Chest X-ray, PA view. Patient: 20 years old, sex F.
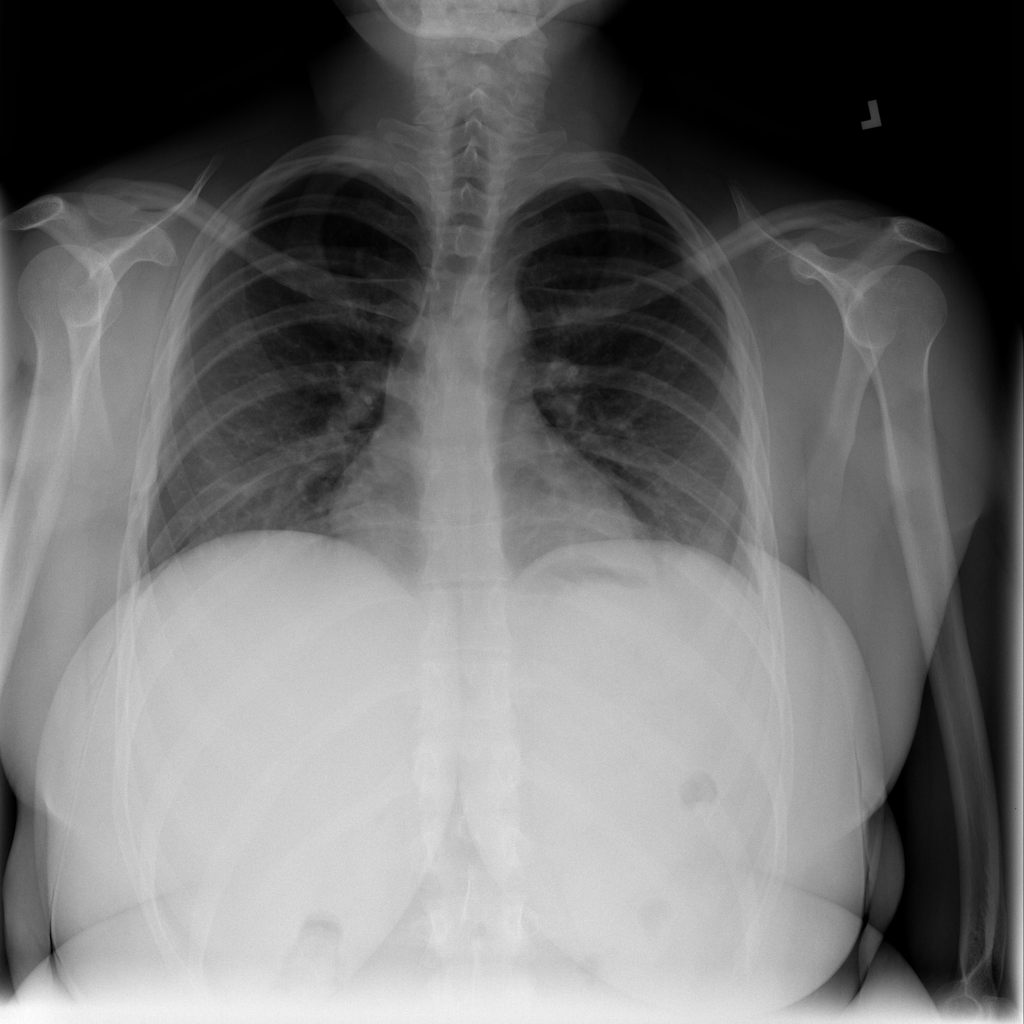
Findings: No Finding